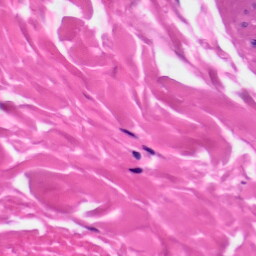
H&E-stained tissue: Skin